Question: Is there anyway to change the dropdown button of the datetimepickers color to look like the attached image? If I have to use WPF I will, but I was hoping there would be a way to do it through code.
Thanks

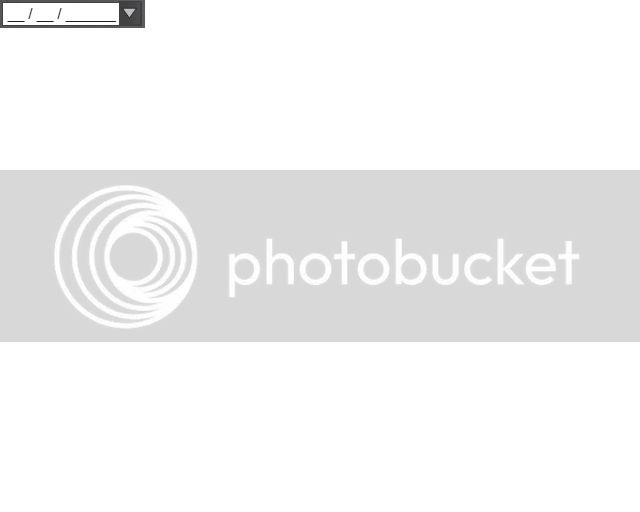
Answer: Assuming that you are using the DateTimePicker from the <URL> it talks about the Calendar control but you can apply what it tells you to the DateTimePicker as well.
If you are using the WinForm version of it, I'm not sure how you would be able to do what you want to do.
EDIT: You will most likely want this link too, it's the default style and template for the DatePicker. <URL>